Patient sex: F
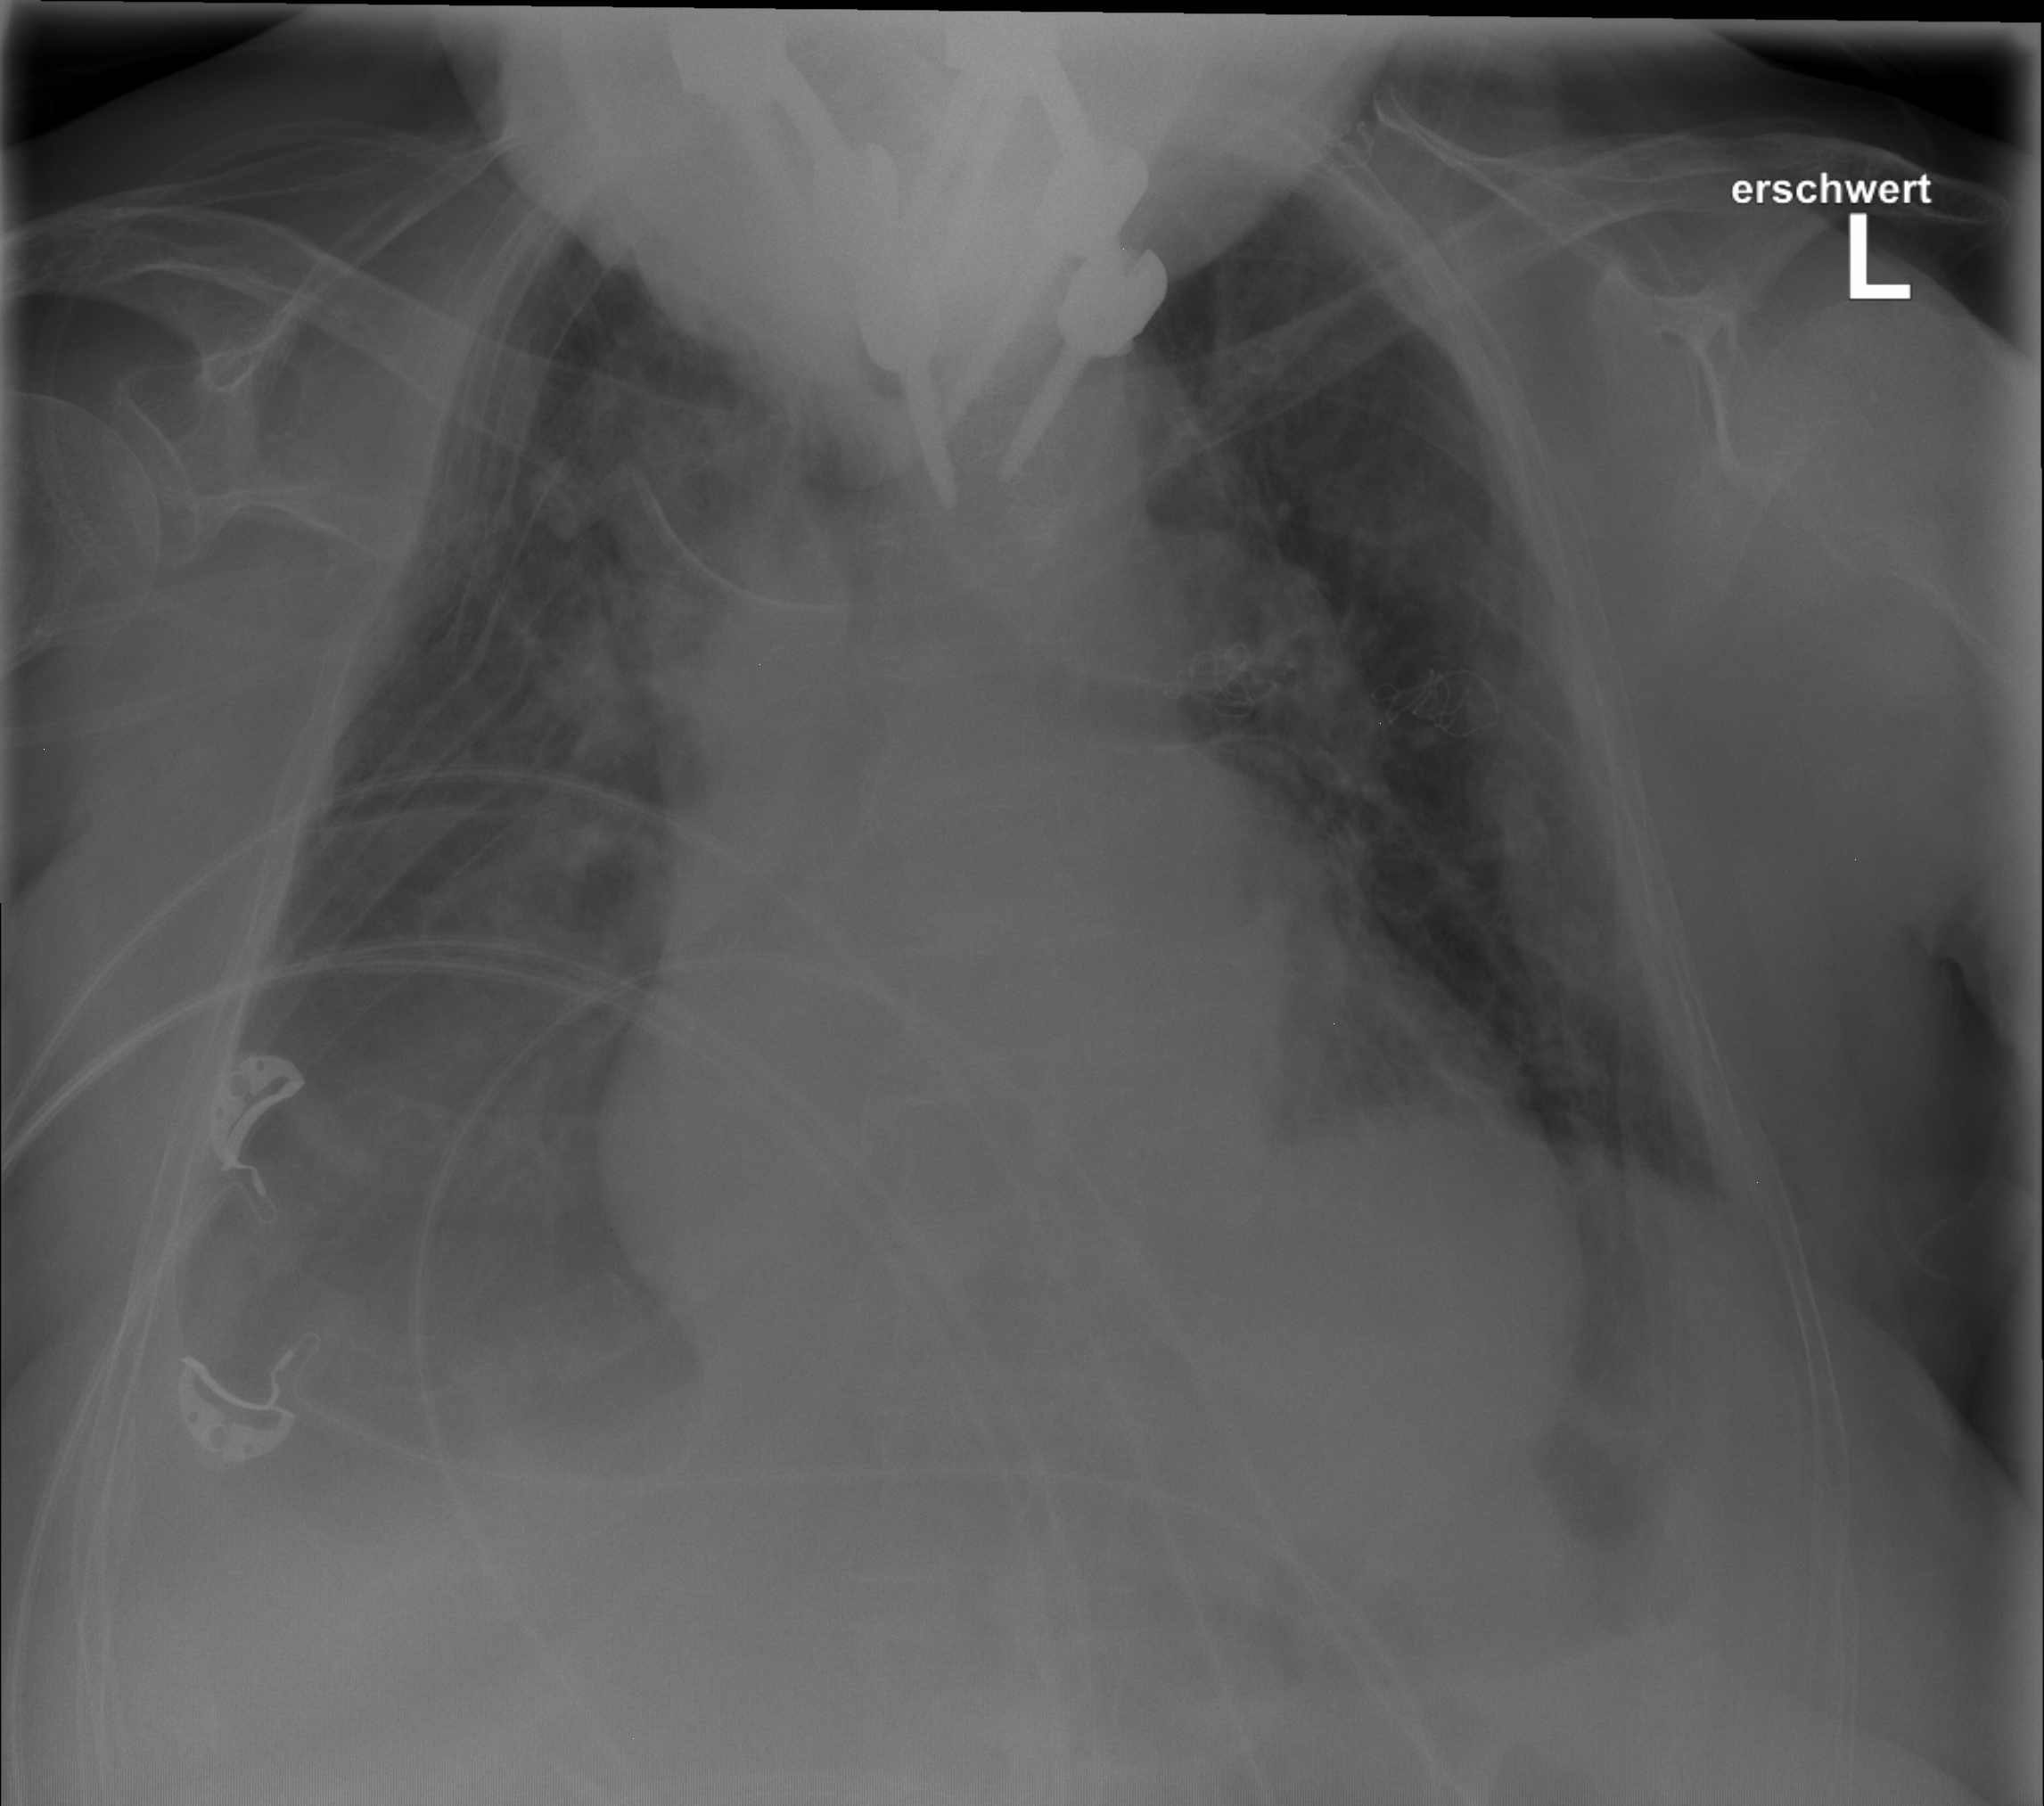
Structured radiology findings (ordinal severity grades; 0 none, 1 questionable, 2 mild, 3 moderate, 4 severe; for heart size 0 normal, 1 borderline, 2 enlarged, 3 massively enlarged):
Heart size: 2
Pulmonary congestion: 2
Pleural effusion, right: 2
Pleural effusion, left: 1
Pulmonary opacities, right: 2
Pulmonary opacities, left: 0
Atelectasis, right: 2
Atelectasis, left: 0